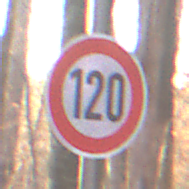
Verkehrszeichen: Geschwindigkeit120
Umgebung: Outdoor, Nature
Tageszeit: SunriseSunset
Wetter: Clear
Licht: Natural
Jahreszeit: Autumn
Kontrast: HighContrast